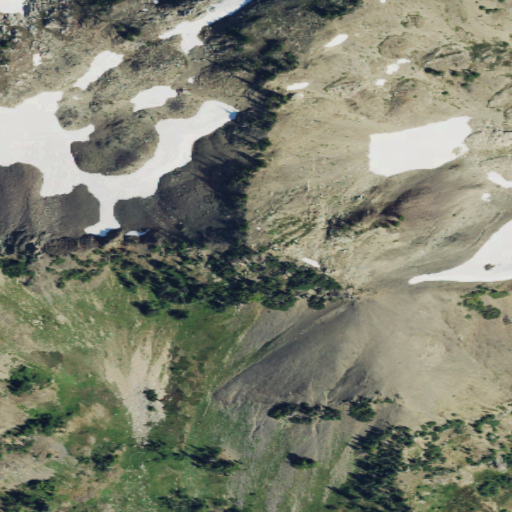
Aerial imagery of mountain in Washington named Mount Lena containing barren land and shrub